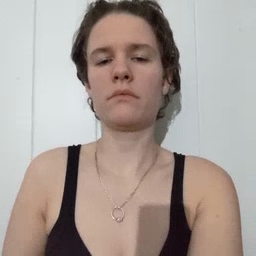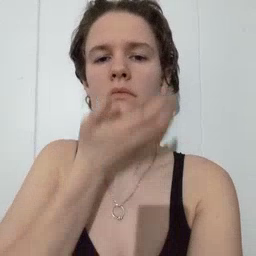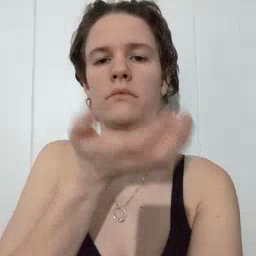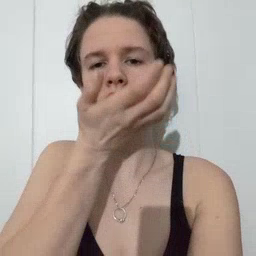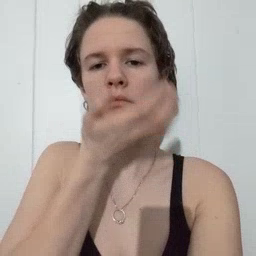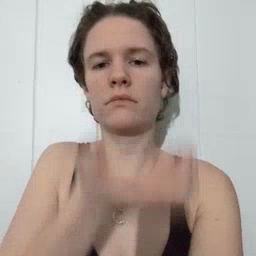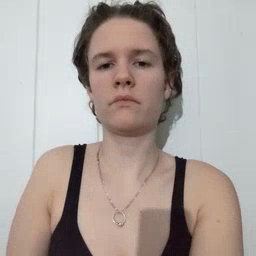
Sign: grass